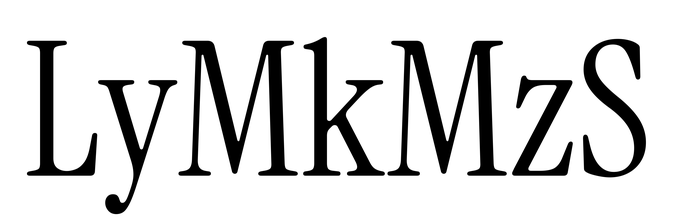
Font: InstrumentSerif-Regular